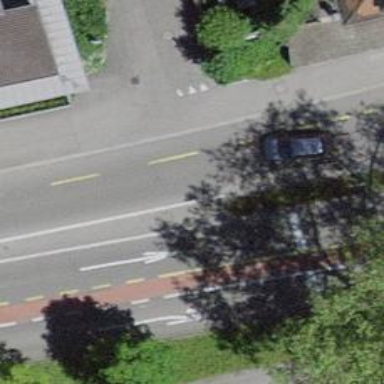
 featuring cycle lane on the left and cycle track on the right."